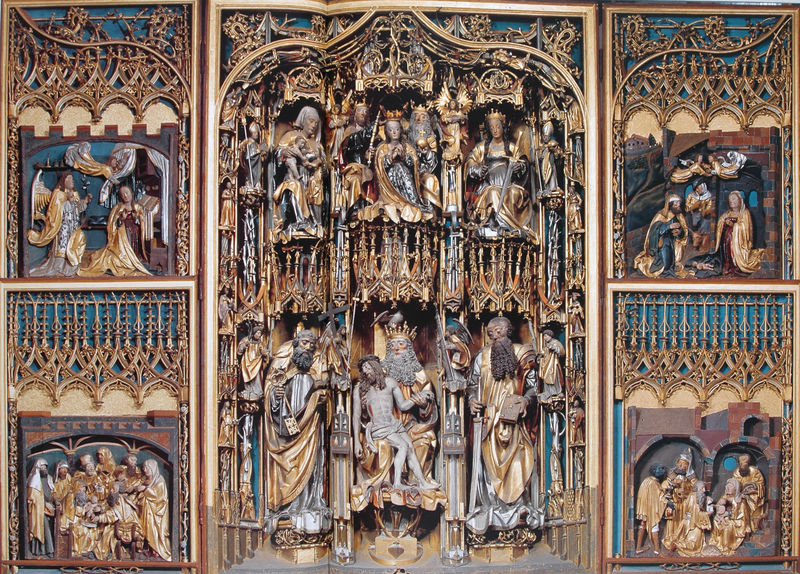
Titel: Hochaltar, Mittelschrein und geöffnete Seitenflügel
Künstler: Bildschnitzer der Schnatterpeck-Werkstatt
Standort: Niederlana (Südtirol)
Institution: Pfarrkirche Mariae Himmelfahrt
Schlagwörter: blau, flügel, gott, mann, blumen, braun, grau, holz, männer, türkis, rot, bart, bärte, bibel, neues testament, taube, tod, bild, fünf, kirche, gold, haare, gotik, krone, engel, ranken, relief, schrift, bogen, könig, thron, ornamente, verzierung, plastik, edel, zinnen, gruppen, foto, erker, kreuz, knien, beten, altar, hochaltar, schnitzerei, orgel, skulpturen, kreuze, spitzbogen, christus, jesus, leiden, krönung, religiös, baldachin, heilige, gefasst, prunk, filigran, ornamentik, maria, anbetung, petrus, szenen, fassung, schrein, verzierungen, dornenkrone, ikone, schnitzwerk, altarbild, josef, marientod, verkündigung, geburt, geschichten, heiligenbild, hochrelief, fialen, relif, wimperg, spätgotik, gesprenge, retabel, schnitzaltar, weisen, flügelaltar, triptychon, apostel, heiliger geist, gottvater, mahnmal, rankenwerk, ornamen, schmerzensmann, muttergottes, altarretabel, riemenschneider, heiligen, paulus, eselsbogen, helig, kielbogen, mariä himmelfahrt, triptycon, dornenkrnz, dornerkranz